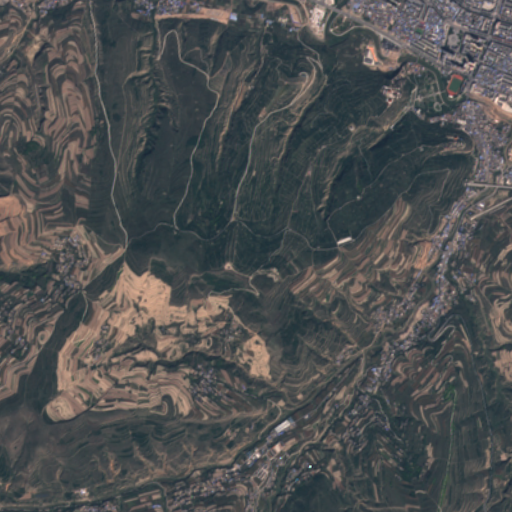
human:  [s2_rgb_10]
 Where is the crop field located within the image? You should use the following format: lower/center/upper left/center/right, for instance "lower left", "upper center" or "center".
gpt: The crop field is located in the upper left of the image.
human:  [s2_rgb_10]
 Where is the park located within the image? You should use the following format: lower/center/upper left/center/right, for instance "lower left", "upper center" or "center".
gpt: The park is located in the upper right of the image.
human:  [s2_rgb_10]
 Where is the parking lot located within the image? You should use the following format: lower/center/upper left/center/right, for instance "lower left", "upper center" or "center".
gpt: The parking lot is located in the upper right of the image.
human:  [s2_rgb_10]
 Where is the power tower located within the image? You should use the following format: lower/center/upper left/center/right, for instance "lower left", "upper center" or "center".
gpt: The power tower is located in the upper center of the image.
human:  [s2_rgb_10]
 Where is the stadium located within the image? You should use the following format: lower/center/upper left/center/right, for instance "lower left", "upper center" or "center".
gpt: The stadium is located in the upper right of the image.
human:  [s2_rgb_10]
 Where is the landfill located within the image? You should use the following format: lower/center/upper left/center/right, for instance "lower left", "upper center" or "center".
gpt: There is no landfill in the image.